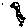
Label: bird